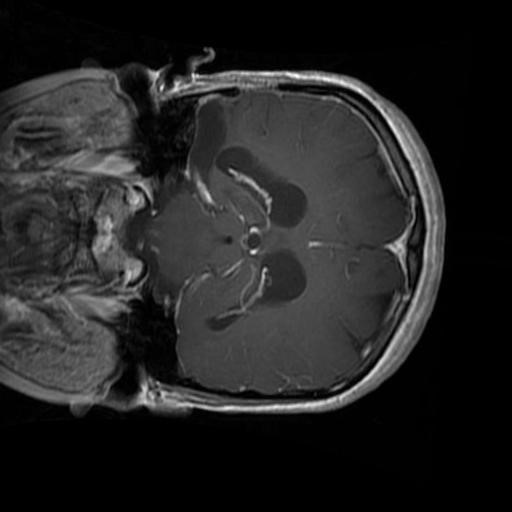
Label: brain_glioma